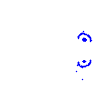
Particle: kaon